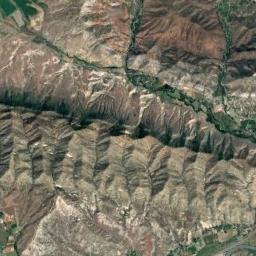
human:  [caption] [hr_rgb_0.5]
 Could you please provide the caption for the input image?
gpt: The mountain is full of bare land with lines of green plants .

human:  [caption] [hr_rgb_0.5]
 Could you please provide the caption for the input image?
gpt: There are some bare areas on this mountain .

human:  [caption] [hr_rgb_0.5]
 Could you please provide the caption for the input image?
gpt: The folded mountain consists of a number of ridges and valleys and is covered with some vegetation .

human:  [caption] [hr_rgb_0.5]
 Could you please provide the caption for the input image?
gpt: The mountain is uneven and rough .

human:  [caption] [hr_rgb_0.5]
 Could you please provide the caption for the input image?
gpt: There are some ridges and cracks on the mountain .